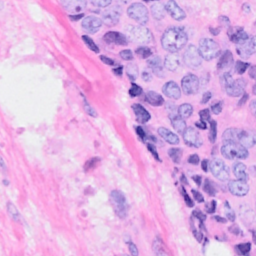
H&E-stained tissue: Breast